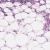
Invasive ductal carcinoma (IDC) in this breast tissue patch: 0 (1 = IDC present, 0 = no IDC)